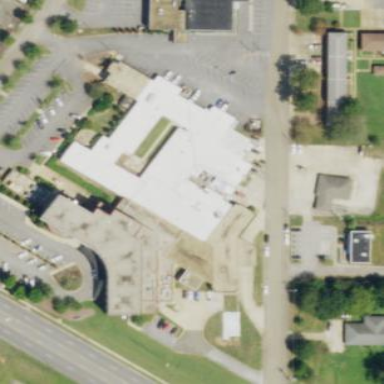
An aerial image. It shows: Service building.